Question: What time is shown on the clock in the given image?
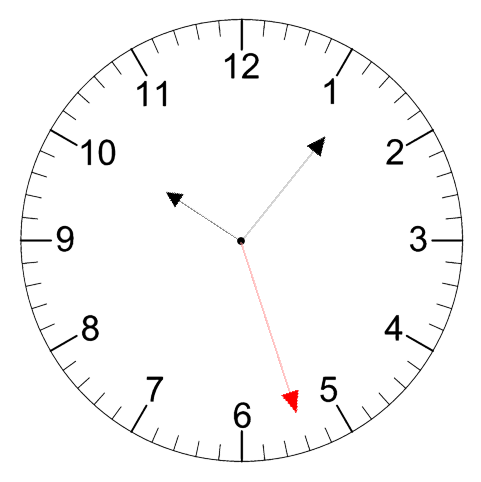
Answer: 10:06:27